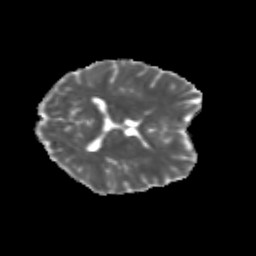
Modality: MD
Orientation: axial
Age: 23
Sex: female
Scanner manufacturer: siemens
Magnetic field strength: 3 T
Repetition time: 3.5 s
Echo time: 0.113 s